Question: I need following layout in Java:

However, I should find that no layout manager can simply handle this problem for me. I need this layout in a JFrame.
Is there any halfway easy way I could do this?
Thanks in advance!
EDIT: Thanks, all of you, I finally managed!
That's what I've done (as you have proposed)
- - - - -
Thanks you all, whose advice I have mixed ^^
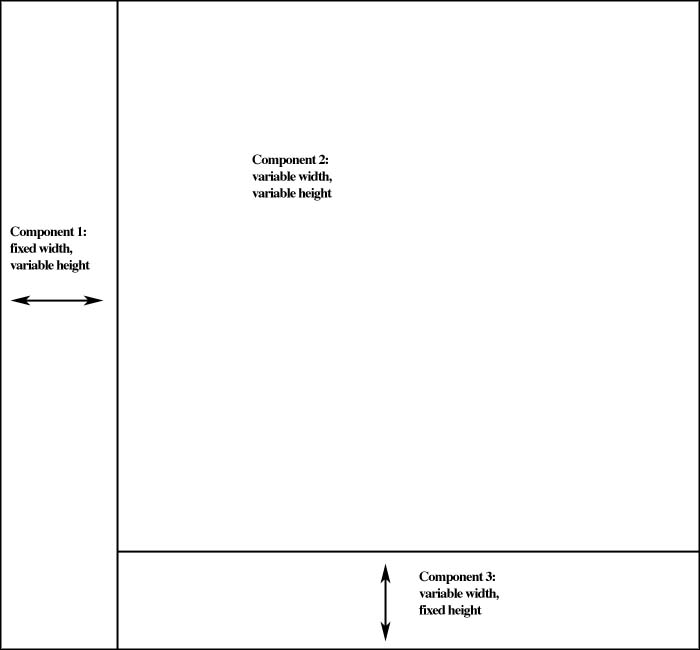
Answer: I know you solved your problem with a mix of 'JPanels' placed within a 'BorderLayout' layout manager. If that works, that's fine.
For those who are curious about using a 'GridBagLayout' as a solution, I present this class as an example. Simply copy-paste, compile, and run. Drag the corner of this little app's window to see the effects of resizing the window.

'''
// Example code showing the flexibility of GridBagLayout.
// Source code generated by WindowBuilder 1.0.0r37 in Eclipse (Indigo Release) on Mac OS X 10.6.7.
// ©️ 2011 Basil Bourque. http://www.GridsGoneWild.com/
// This source code may be used freely forever by anyone taking full responsibility for doing so.
// Each layout manager bundled in Java is quite different from the others. They all have strengths and weaknesses,
// each designed for different purposes and effects.
// GridBagLayout is the most powerful and flexible, but takes some patient practice to understand.
// Funny animated video commentary by a GridBagLayout programmer: http://madbean.com/anim/totallygridbag/
// Hand-coding GridBagLayout is certainly tedious, and nearly impossible for complex forms. So I recommend the use of
// a visual GUI builder such as WindowBuilder in Eclipse, JFormDesigner from FormDev.com, or Matisse in NetBeans.
// Key ideas, "grow" & "fill":
// * In WindowBuilder's Design View, select a widget, then use the "Horizontal grow" and "Vertical grow" icons found in the upper right tool bar.
// * Use the widget's (label's, button's) "Constraints" > "fill" property in the property sheet of WindowBuilder.
// Further ideas:
// * To contain multiple widgets in each area, use JPanel objects where I have used single JLabel and JButton objects.
// Nesting JPanels inside JPanels (or in the JFrame's contentPane) is considered normal in Swing. Each JPanel has its own layout manager.
// * If need be, you can set the Minimum, Maximum, and/or Preferred size of a widget or JPanel.
// * If you want certain widgets or JPanels to get disproportionately more or less of the space gained or lost when a window is resized,
// use "weightx" and "weighty" properties.
// WindowBuilder Tips:
// * If it's your first time: Open the .java file, then click the "Design" button at bottom to see visual editor.
// * Click the "Show Advanced properties" icon at top of a widget's property sheet to see many hidden properties.
// package com.your.package.goes.here; // Uncomment this line, and modify to suit your own package.
import java.awt.EventQueue;
import javax.swing.JFrame;
import javax.swing.JPanel;
import javax.swing.border.EmptyBorder;
import java.awt.GridBagLayout;
import javax.swing.JLabel;
import java.awt.GridBagConstraints;
import java.awt.Color;
import java.awt.Insets;
import javax.swing.JButton;
import java.awt.event.ActionListener;
import java.awt.event.ActionEvent;
public class GridBagLayout_Example extends JFrame {
private JPanel contentPane;
private JLabel lblVariableXVariableY;
private JButton btnVariableXFixedY;
private JLabel lblFixedXVariableY;
/**
* Launch the application.
*/
public static void main(String[] args) {
EventQueue.invokeLater(new Runnable() {
public void run() {
try {
GridBagLayout_Example frame = new GridBagLayout_Example();
frame.setVisible(true);
} catch (Exception e) {
e.printStackTrace();
}
}
});
}
/**
* Constructor
*/
public GridBagLayout_Example() {
setDefaultCloseOperation(JFrame.EXIT_ON_CLOSE);
setBounds(100, 100, 450, 300);
this.contentPane = new JPanel();
this.contentPane.setBorder(new EmptyBorder(5, 5, 5, 5));
setContentPane(this.contentPane);
GridBagLayout gbl_contentPane = new GridBagLayout();
gbl_contentPane.columnWidths = new int[]{0, 0, 0};
gbl_contentPane.rowHeights = new int[]{0, 0, 0};
gbl_contentPane.columnWeights = new double[]{0.0, 1.0, Double.MIN_VALUE};
gbl_contentPane.rowWeights = new double[]{1.0, 0.0, Double.MIN_VALUE};
this.contentPane.setLayout(gbl_contentPane);
this.lblFixedXVariableY = new JLabel("Fixed x, Variable y");
this.lblFixedXVariableY.setOpaque(true);
this.lblFixedXVariableY.setBackground(new Color(233, 150, 122));
GridBagConstraints gbc_lblFixedXVariableY = new GridBagConstraints();
gbc_lblFixedXVariableY.fill = GridBagConstraints.VERTICAL;
gbc_lblFixedXVariableY.gridheight = 2;
gbc_lblFixedXVariableY.insets = new Insets(0, 0, 5, 5);
gbc_lblFixedXVariableY.gridx = 0;
gbc_lblFixedXVariableY.gridy = 0;
this.contentPane.add(this.lblFixedXVariableY, gbc_lblFixedXVariableY);
this.lblVariableXVariableY = new JLabel("Variable x & y");
this.lblVariableXVariableY.setBackground(new Color(147, 112, 219));
this.lblVariableXVariableY.setOpaque(true);
GridBagConstraints gbc_lblVariableXVariableY = new GridBagConstraints();
gbc_lblVariableXVariableY.fill = GridBagConstraints.BOTH;
gbc_lblVariableXVariableY.insets = new Insets(0, 0, 5, 0);
gbc_lblVariableXVariableY.gridx = 1;
gbc_lblVariableXVariableY.gridy = 0;
this.contentPane.add(this.lblVariableXVariableY, gbc_lblVariableXVariableY);
this.btnVariableXFixedY = new JButton("Variable x, Fixed y");
this.btnVariableXFixedY.addActionListener(new ActionListener() {
public void actionPerformed(ActionEvent arg0) {
}
});
this.btnVariableXFixedY.setOpaque(true);
GridBagConstraints gbc_btnVariableXFixedY = new GridBagConstraints();
gbc_btnVariableXFixedY.fill = GridBagConstraints.HORIZONTAL;
gbc_btnVariableXFixedY.gridx = 1;
gbc_btnVariableXFixedY.gridy = 1;
this.contentPane.add(this.btnVariableXFixedY, gbc_btnVariableXFixedY);
}
}
'''